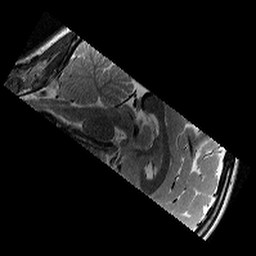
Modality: T2w
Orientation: sagittal
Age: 11
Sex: male
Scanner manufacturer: siemens
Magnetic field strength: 3 T
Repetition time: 9.23 s
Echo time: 0.067 s